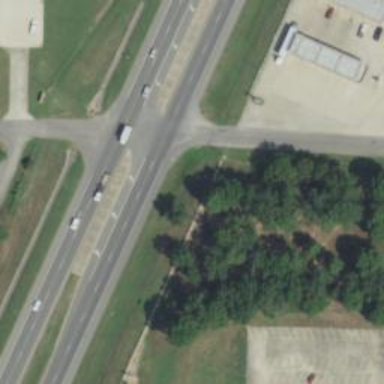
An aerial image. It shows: Primary highway.